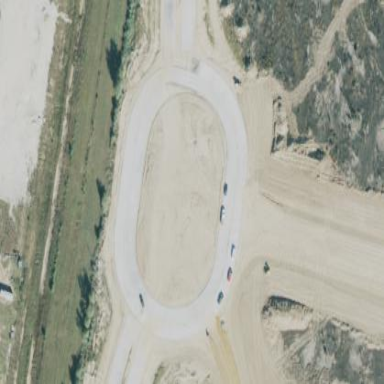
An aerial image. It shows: Circular junction on residential road.